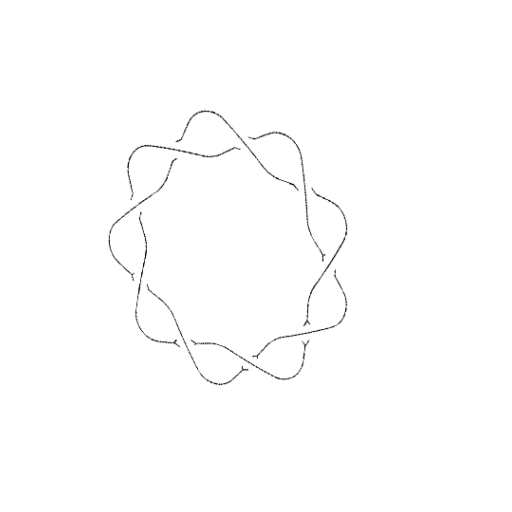
Crossing number: 9